Question: I have two 'datepicker' 'From' and 'to'
i want to have today's Date in to
and 7 Days back Date in From
for example today date is '01/10/2012' it should be in 'to' while seven days back date i.e '23/9/2012' should be in 'From'
What i have done is, i am able to get date today's date but how can i get date 7 days back
what i have done is
'''
Calendar ToDateCal=Calendar.getInstance();
DatePickerDialog.OnDateSetListener td=new DatePickerDialog.OnDateSetListener() {
public void onDateSet(DatePicker view,int year,int monthOfYear,int dayOfMonth) {
ToDateCal.set(Calendar.YEAR, year);
ToDateCal.set(Calendar.MONTH, monthOfYear);
ToDateCal.set(Calendar.DAY_OF_MONTH, dayOfMonth);
updateToDate();
}
};
private void updateToDate(){
try{
int iDay;
int iMonth;
int iYear;
iDay=ToDateCal.get(Calendar.DATE);
iMonth=ToDateCal.get(Calendar.MONTH);
iMonth=iMonth+1;
iYear=ToDateCal.get(Calendar.YEAR);
String sTDate=iDay+"/"+iMonth+"/"+iYear;
ToDate.setText(sTDate);
}
catch(Exception ex){
sResponse=ex.toString();
}
}
'''
Click Events on Edittext
'''
ToDate.setOnClickListener(new View.OnClickListener(){
public void onClick(View v){
new DatePickerDialog(DRSTClaimPage.this,td,ToDateCal.get(Calendar.YEAR),
ToDateCal.get(Calendar.MONTH),ToDateCal.get(Calendar.DAY_OF_MONTH)).show();
}
});
'''
and to set the Date
'''
FromDate.setText(dt.getStDt());
public String getStDt(){
return ((dt.getDate())+"/"+(dt.getMonth()+1)+"/"+(dt.getYear()+1900));
}
'''
Like This

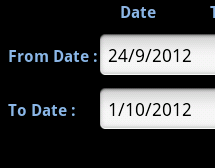
Answer: This might help you:
'''
Calendar currDate=Calendar.getInstance();
Calendar weekBackDate=Calendar.getInstance();
weekBackDate.add(Calendar.DAY_OF_MONTH,-7);
'''
Looking to your question closely,i think,you want to set text in your FromDate,date before 7 days. Then you can use above code like this:
'''
private void updateToDate(){
try{
int iDay;
int iMonth;
int iYear;
iDay=ToDateCal.get(Calendar.DATE);
iMonth=ToDateCal.get(Calendar.MONTH);
iMonth=iMonth+1;
iYear=ToDateCal.get(Calendar.YEAR);
String sTDate=iDay+"/"+iMonth+"/"+iYear;
ToDate.setText(sTDate);
setFromDate();
}
catch(Exception ex){
sResponse=ex.toString();
}
}
private void setFromDate(){
FromDate.setText(String.format("%1$td / %1$tm / %1$tY",ToDateCal));
}
'''